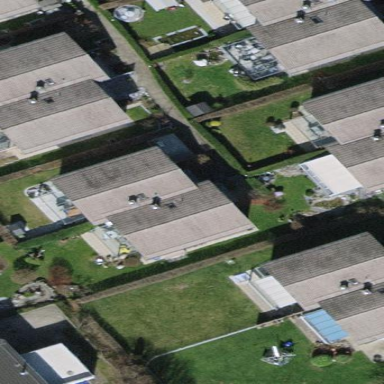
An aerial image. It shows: Detached building with gabled roof.